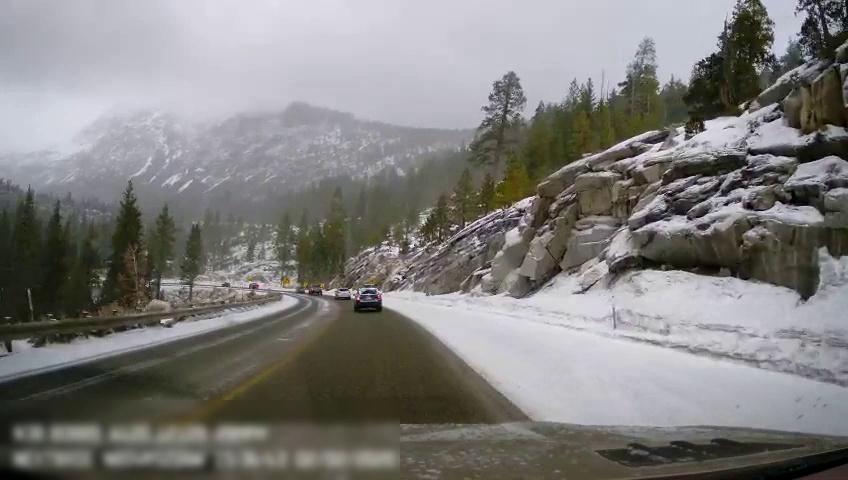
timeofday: Day
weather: Snowy
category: Drivable Space
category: Vehicles | Car
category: Vehicles | Truck
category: Vehicles | Car
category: Lanes | Current Lane